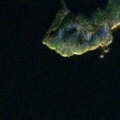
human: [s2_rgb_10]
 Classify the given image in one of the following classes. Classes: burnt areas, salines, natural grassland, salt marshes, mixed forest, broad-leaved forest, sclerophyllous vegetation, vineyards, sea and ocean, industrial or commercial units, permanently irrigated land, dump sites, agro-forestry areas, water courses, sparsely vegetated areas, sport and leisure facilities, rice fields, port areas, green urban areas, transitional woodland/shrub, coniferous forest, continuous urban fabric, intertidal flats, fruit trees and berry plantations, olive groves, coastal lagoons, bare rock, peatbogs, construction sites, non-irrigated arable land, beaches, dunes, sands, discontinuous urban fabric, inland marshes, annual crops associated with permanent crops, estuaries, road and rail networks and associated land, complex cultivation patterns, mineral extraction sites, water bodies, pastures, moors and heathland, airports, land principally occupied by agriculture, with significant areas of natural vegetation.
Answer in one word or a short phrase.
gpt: coniferous forest, water bodies